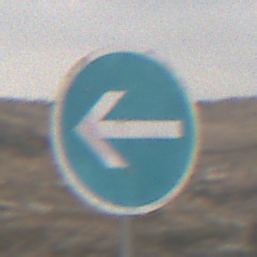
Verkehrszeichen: VorgeschriebeneFahrtrichtungHierLinks
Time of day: MorningAfternoon
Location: Outdoor (Nature)
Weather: Overcast
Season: NotSpecified
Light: Natural